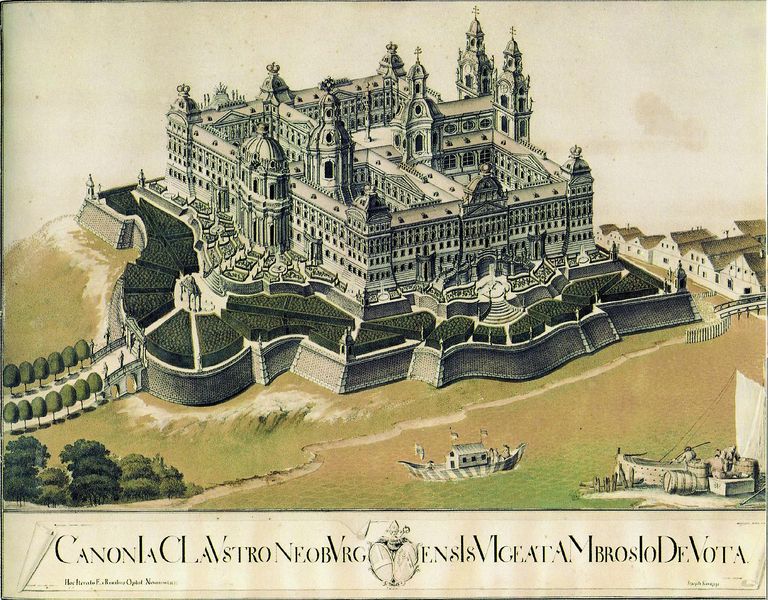
Titel: Klosterneuburg
Künstler: Donato Felice d´Allio
Standort: Klosterneuburg (EU - D)
Schlagwörter: baum, bäume, fluss, grün, stadt, fenster, skizze, zeichnung, park, schloss, häuser, brücke, boot, turm, garten, schiff, dorf, mauer, allee, treppe, tor, burg, türme, festung, druck, text, burggraben, kastell, belagerung, schifff, castel